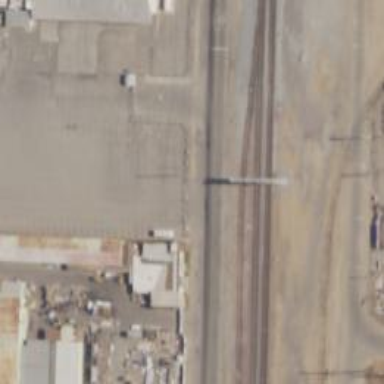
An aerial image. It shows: Railway signal.